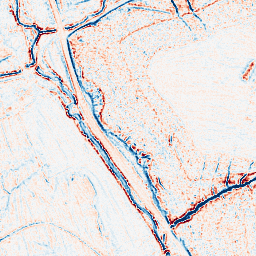
Category: classical
Decomposition family: uniform
Decomposition parameters: size: 5
Upsampling method: cubic_mitchell
Upsampling parameters: scale: 8
Upsampling scale: 8